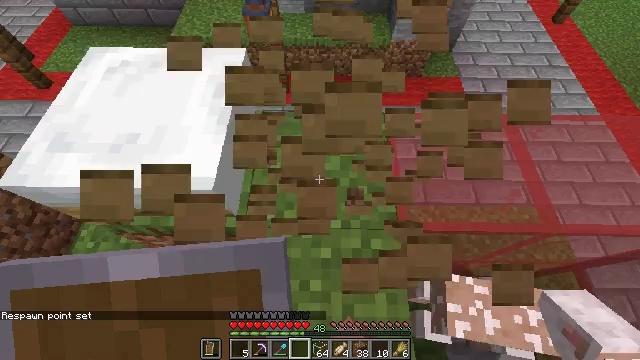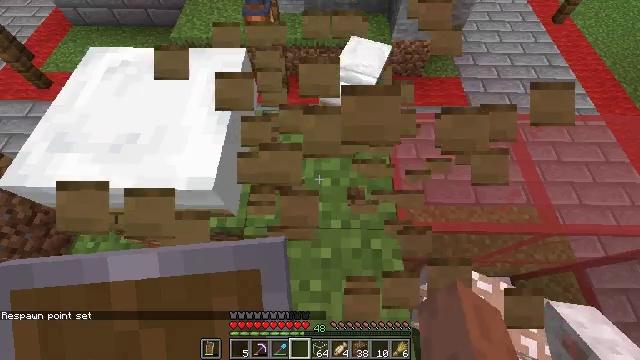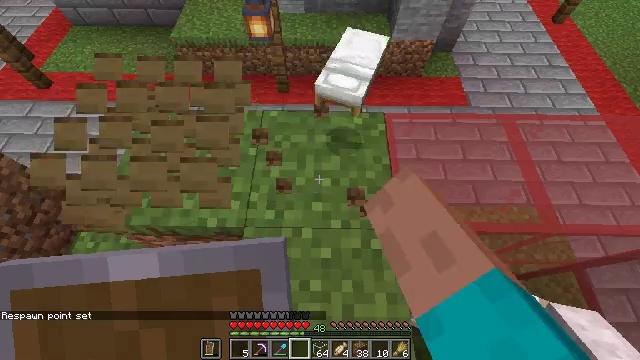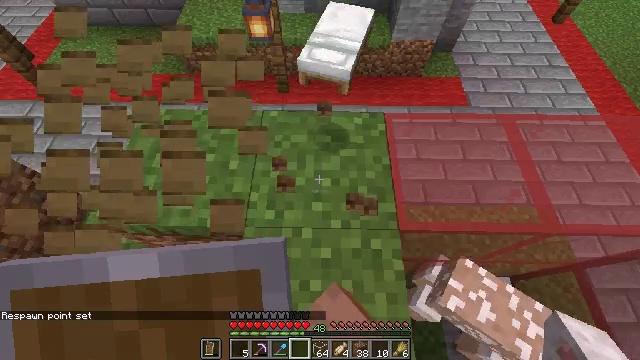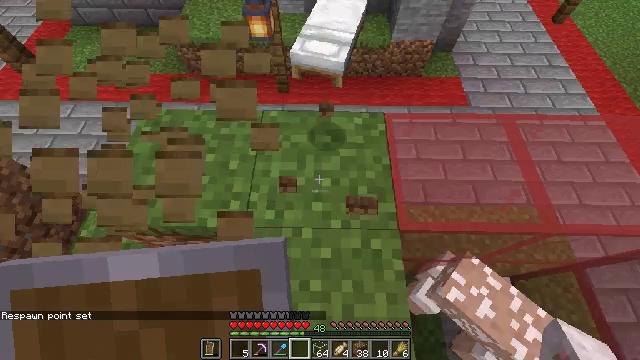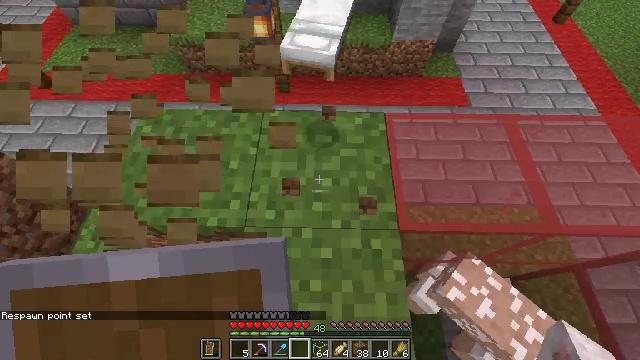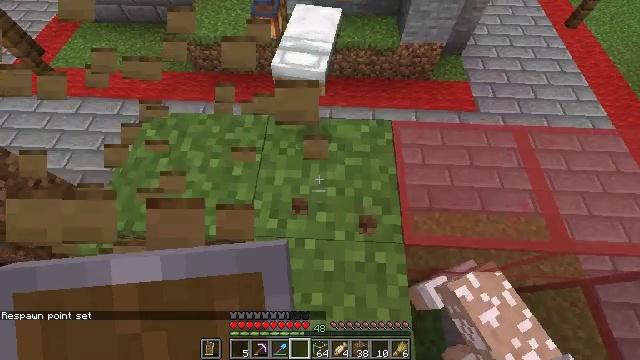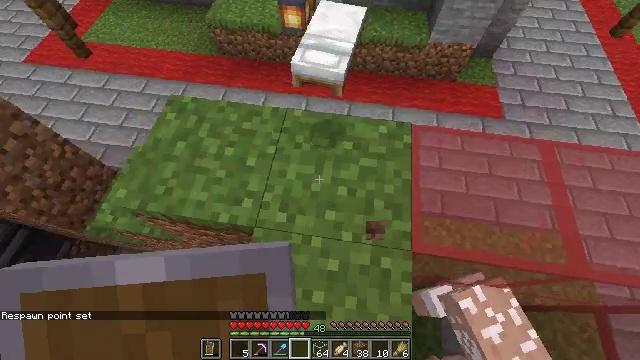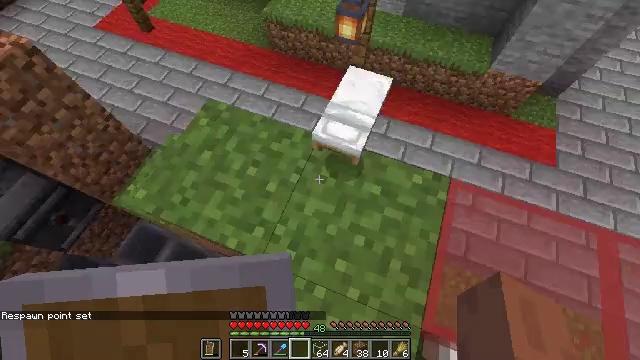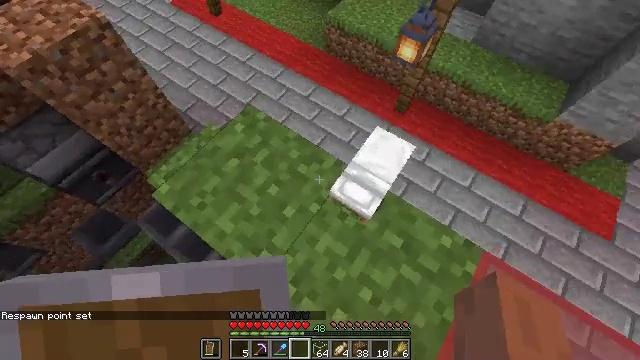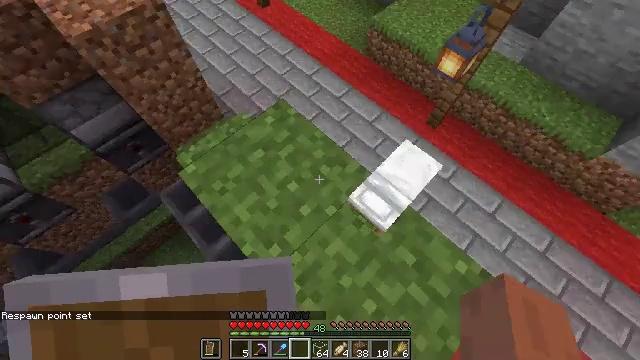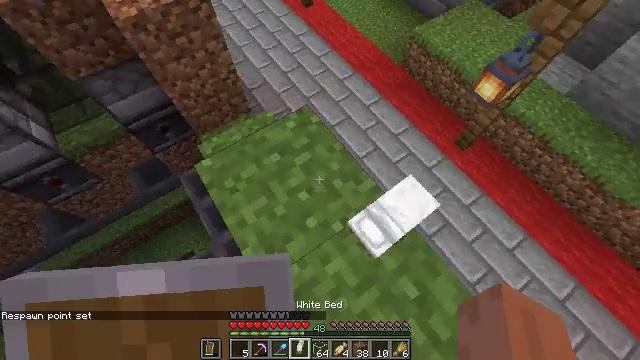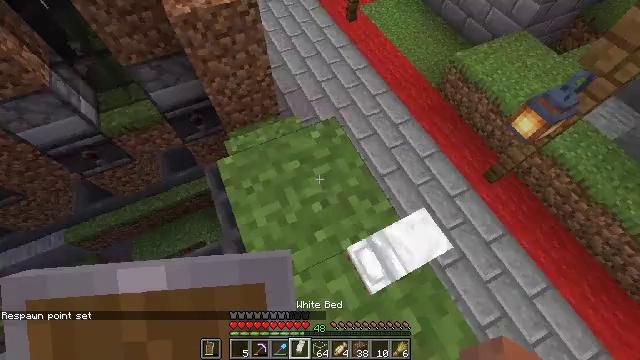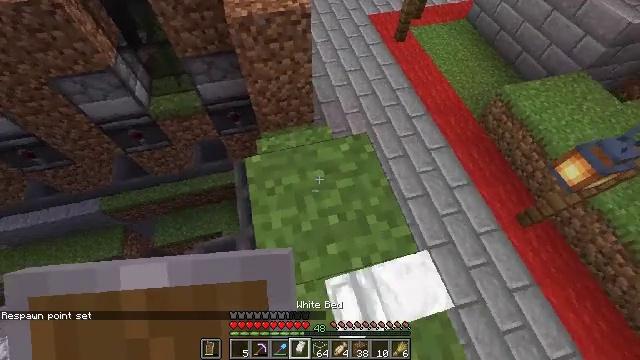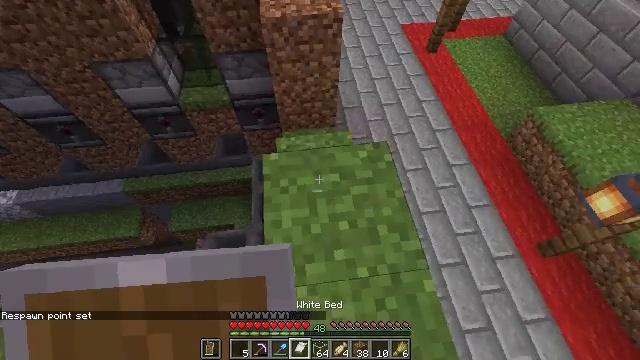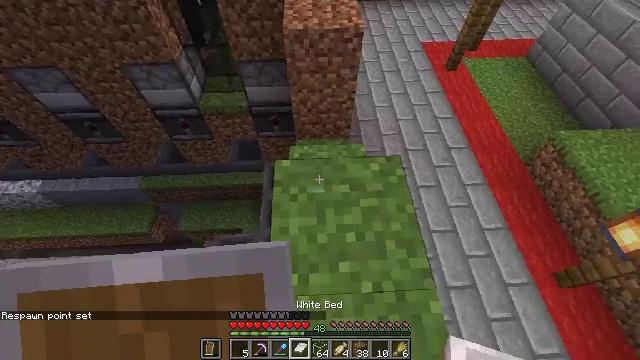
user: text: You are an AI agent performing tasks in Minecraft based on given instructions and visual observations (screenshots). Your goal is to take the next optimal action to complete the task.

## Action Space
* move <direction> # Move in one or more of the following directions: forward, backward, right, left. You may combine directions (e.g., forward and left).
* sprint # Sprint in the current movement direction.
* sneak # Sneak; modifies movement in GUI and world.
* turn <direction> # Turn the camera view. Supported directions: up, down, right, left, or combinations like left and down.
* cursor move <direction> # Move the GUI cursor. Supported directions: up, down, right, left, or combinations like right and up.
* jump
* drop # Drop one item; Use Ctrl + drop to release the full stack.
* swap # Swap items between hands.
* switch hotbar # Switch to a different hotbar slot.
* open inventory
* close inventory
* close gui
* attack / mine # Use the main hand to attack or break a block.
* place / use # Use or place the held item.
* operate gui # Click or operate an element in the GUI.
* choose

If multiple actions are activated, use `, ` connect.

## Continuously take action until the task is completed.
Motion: motion action
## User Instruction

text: Gather the black stained glass pane.
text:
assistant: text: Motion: attack / mine
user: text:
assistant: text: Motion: attack / mine
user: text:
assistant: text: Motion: no_op
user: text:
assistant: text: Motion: no_op
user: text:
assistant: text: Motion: no_op
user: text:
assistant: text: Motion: move forward, turn left
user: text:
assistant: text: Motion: move forward, turn left and down
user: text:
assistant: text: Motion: move forward, turn left
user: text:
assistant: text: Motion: move forward, turn left
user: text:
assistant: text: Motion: turn left
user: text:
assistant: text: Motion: turn left
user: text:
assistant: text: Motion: turn left and up
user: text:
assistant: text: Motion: turn left and up
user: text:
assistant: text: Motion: turn left
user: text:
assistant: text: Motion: turn left and up
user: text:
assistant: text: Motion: turn left
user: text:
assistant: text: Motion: no_op
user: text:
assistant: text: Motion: turn down
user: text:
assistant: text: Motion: no_op
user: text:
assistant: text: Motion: no_op
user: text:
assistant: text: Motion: move forward, turn right
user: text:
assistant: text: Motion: move forward
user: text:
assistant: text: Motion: no_op
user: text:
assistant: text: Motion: no_op
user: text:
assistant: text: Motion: move forward
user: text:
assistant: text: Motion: move forward
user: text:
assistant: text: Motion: move forward
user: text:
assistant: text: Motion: move forward
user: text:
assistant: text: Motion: move forward, jump
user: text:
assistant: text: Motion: move forward, turn up, jump